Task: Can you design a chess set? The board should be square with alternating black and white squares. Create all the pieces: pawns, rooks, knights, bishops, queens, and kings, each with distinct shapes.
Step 994:
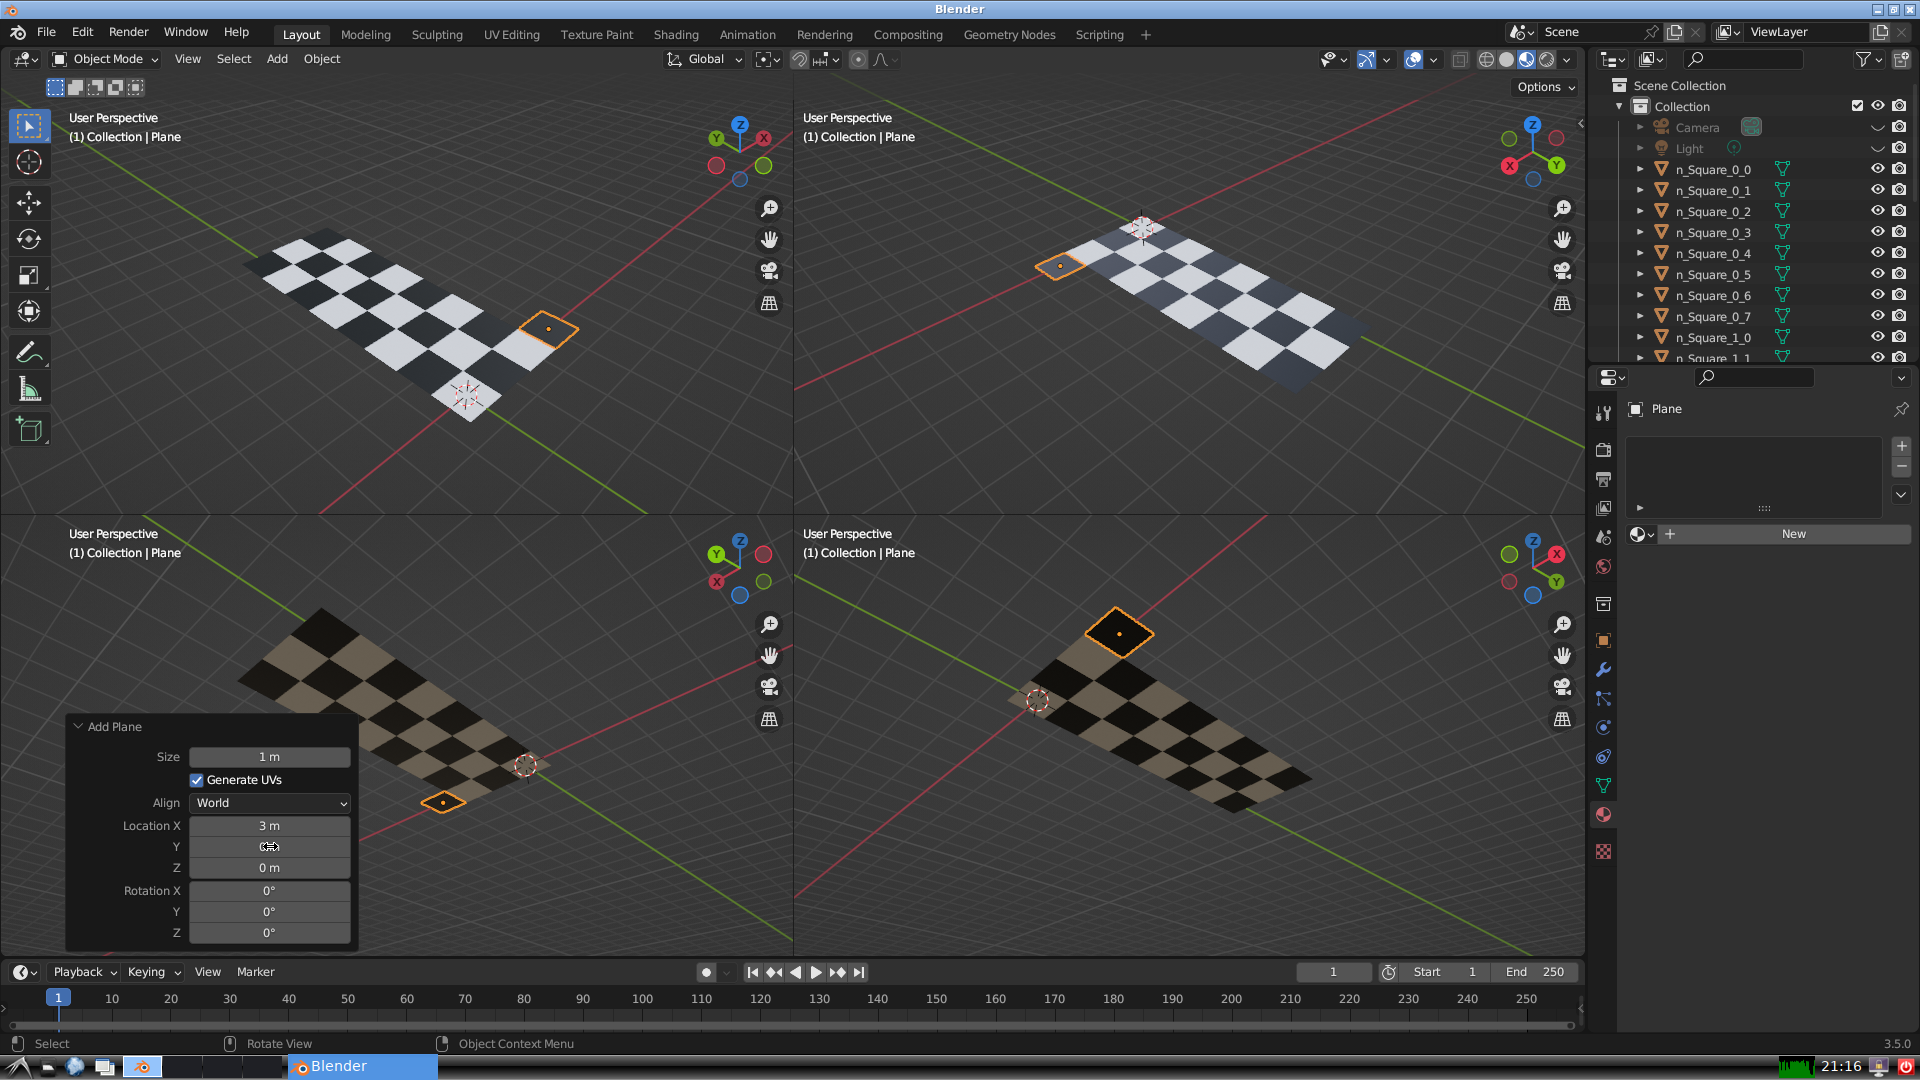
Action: click: no